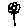
Label: flower